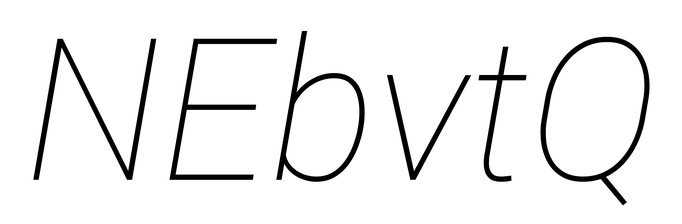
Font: Roboto-Italic_Thin_Italic